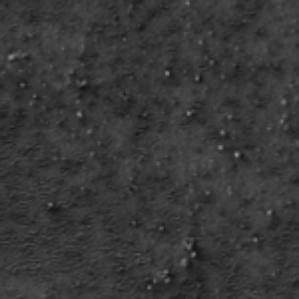
Label: frost